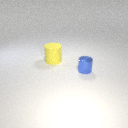
small blue metal cylinder to the right of large yellow rubber cylinder